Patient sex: F
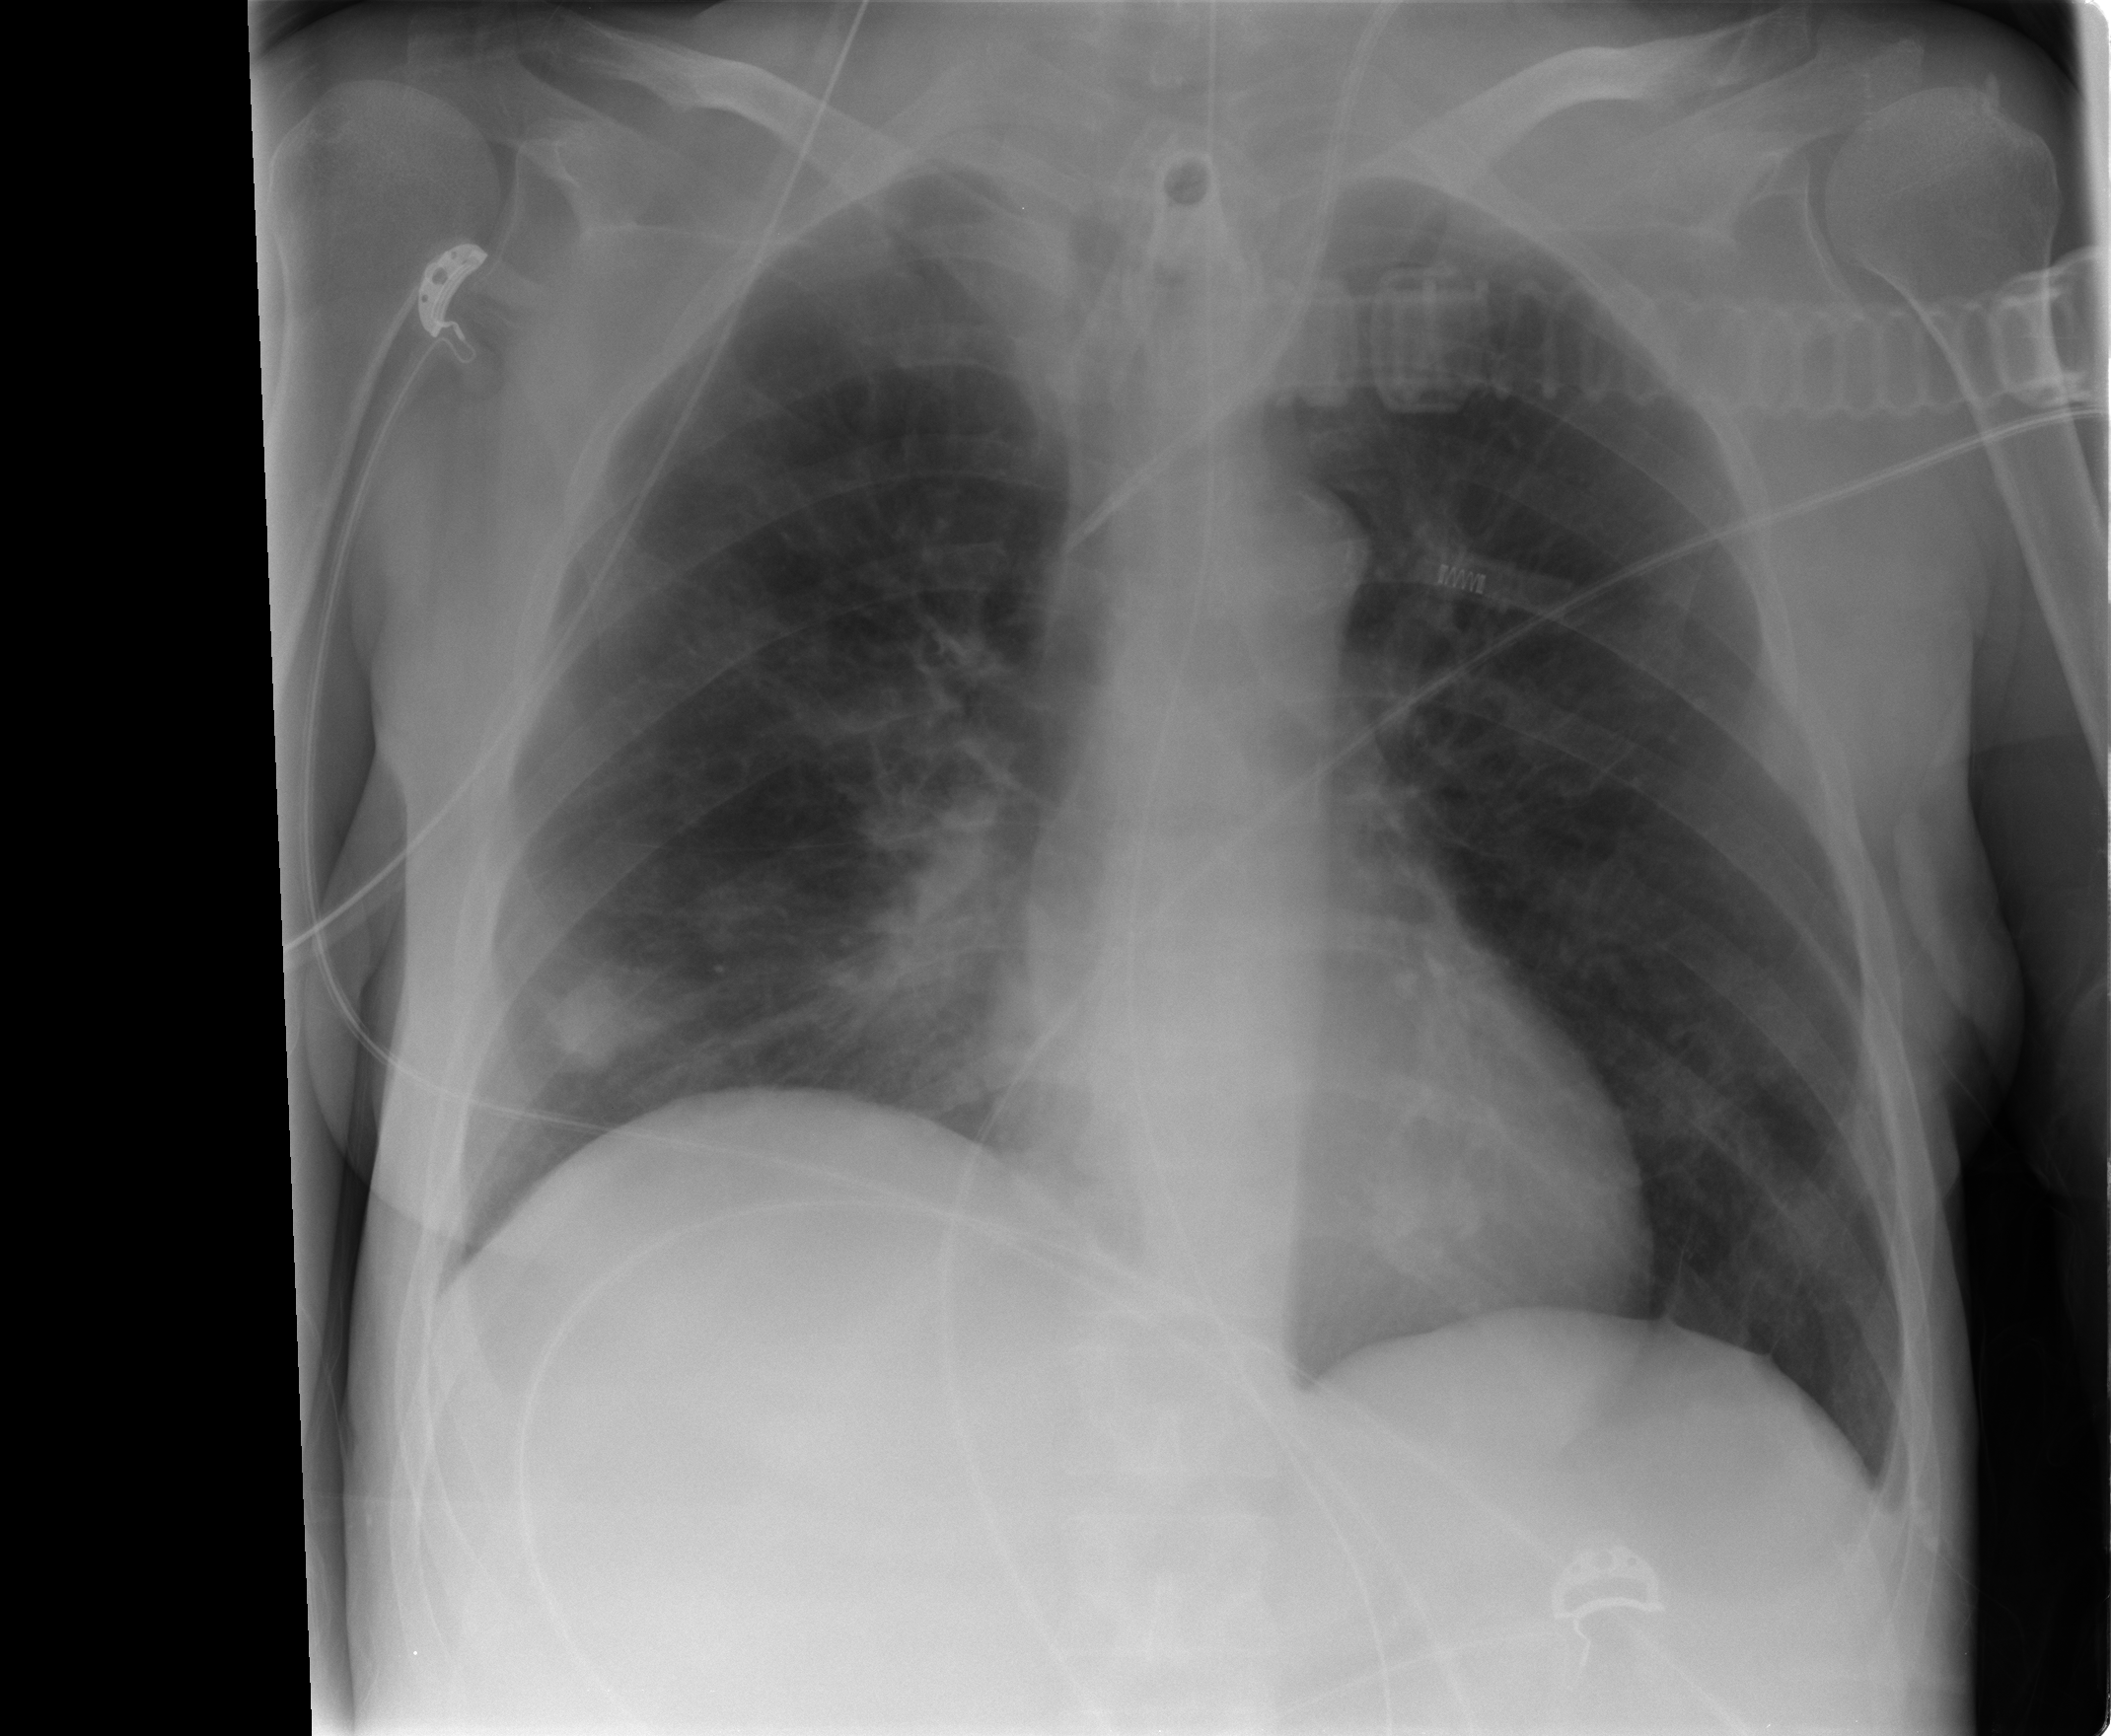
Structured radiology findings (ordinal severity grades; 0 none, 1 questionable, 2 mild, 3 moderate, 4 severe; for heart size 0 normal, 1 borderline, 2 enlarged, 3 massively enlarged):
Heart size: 0
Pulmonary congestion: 0
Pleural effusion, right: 0
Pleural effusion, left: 0
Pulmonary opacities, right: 2
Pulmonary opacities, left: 0
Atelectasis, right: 0
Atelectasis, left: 0